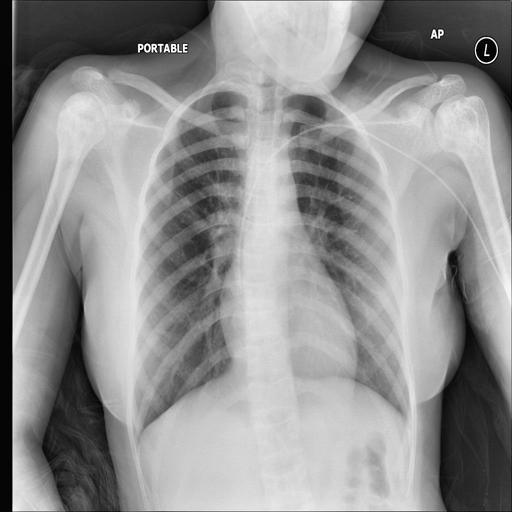
Finding: NORMAL